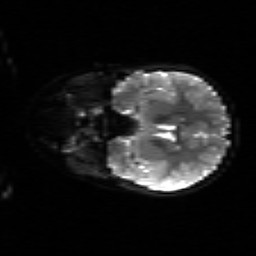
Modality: sbref
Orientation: coronal
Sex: female
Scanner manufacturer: siemens
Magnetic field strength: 3 T
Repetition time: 5 s
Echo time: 0.071 s